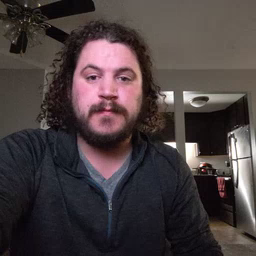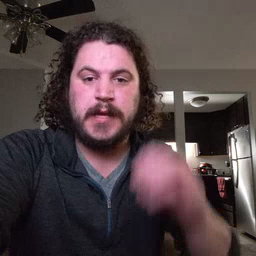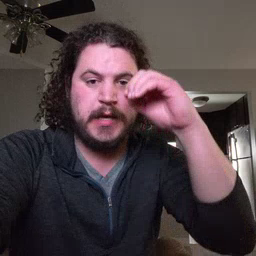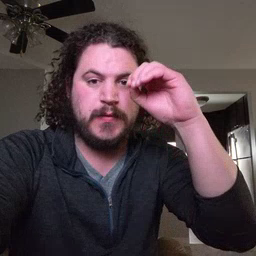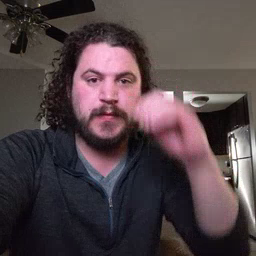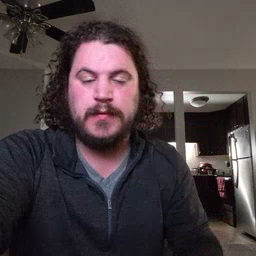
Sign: owl